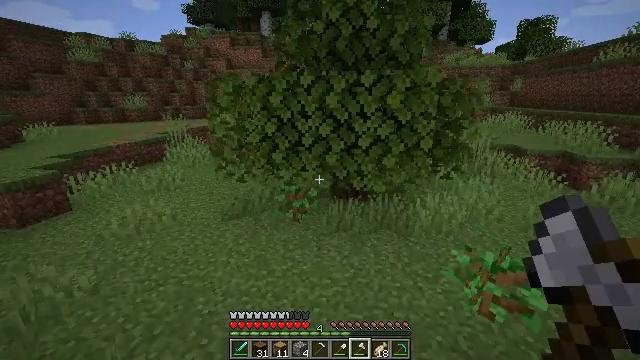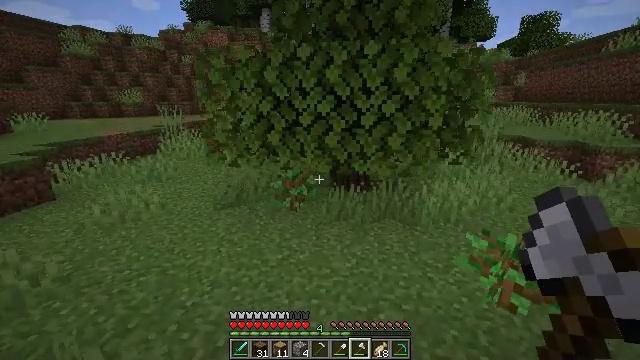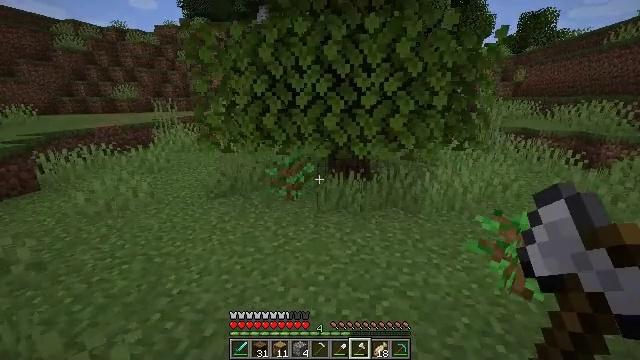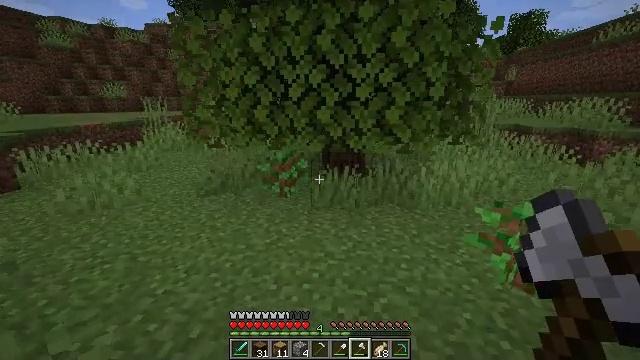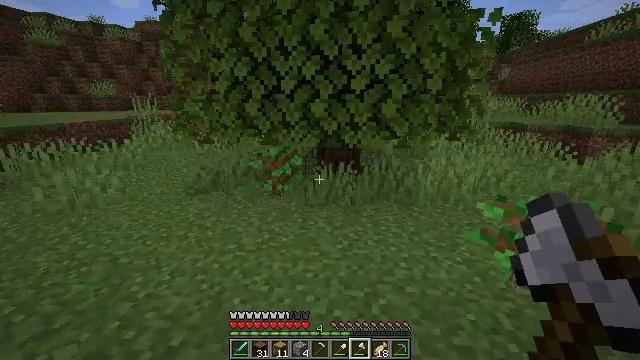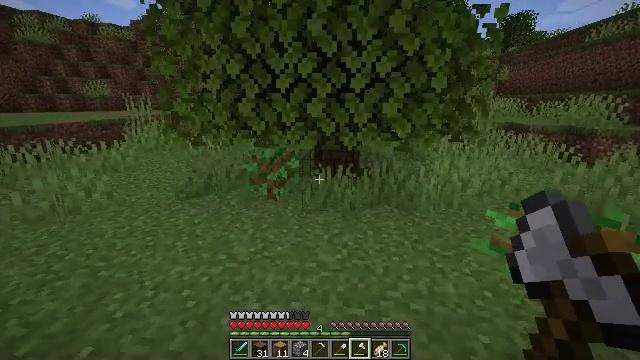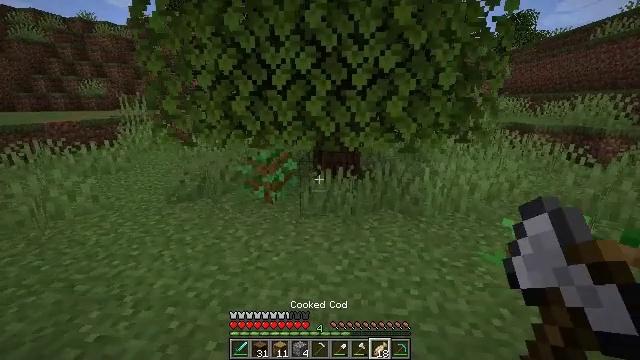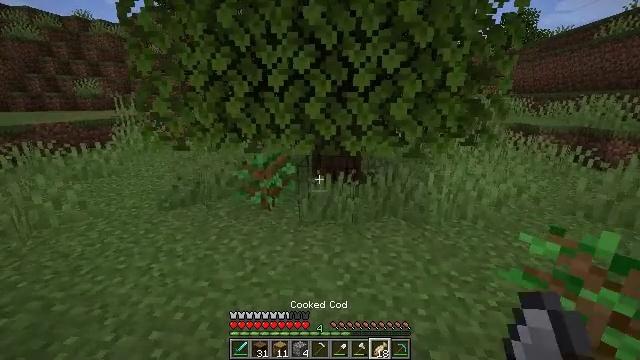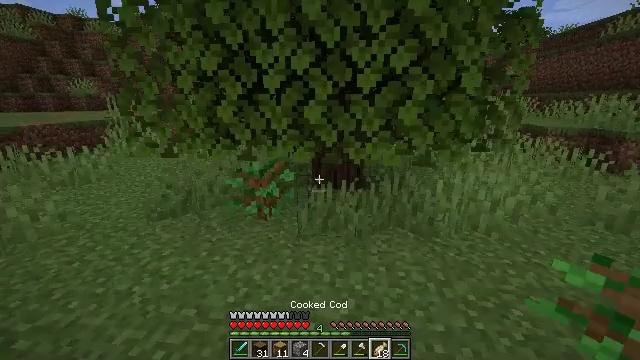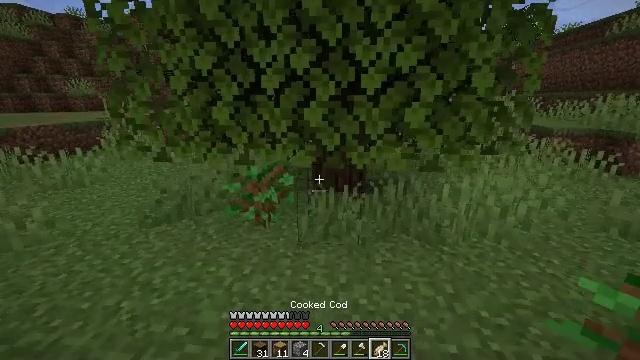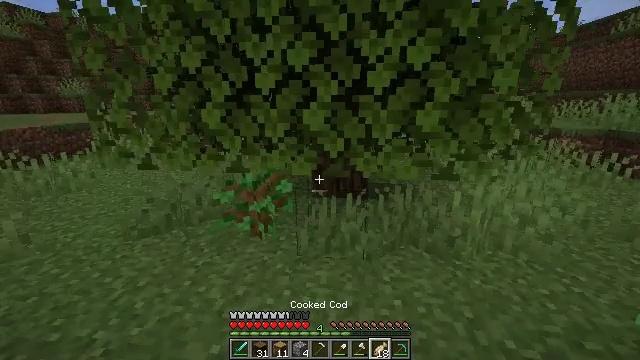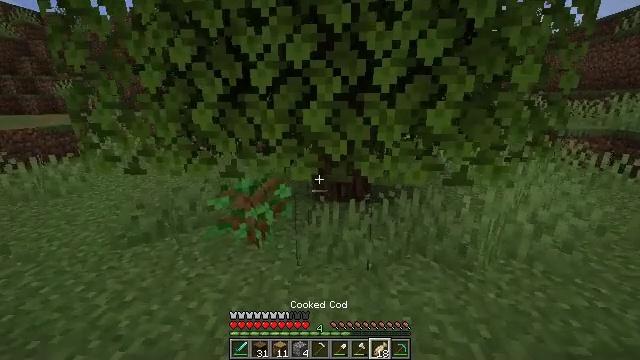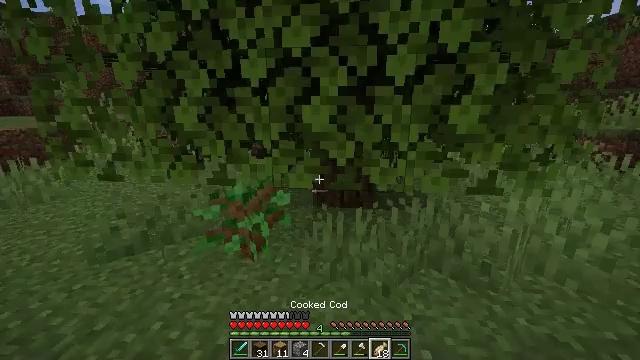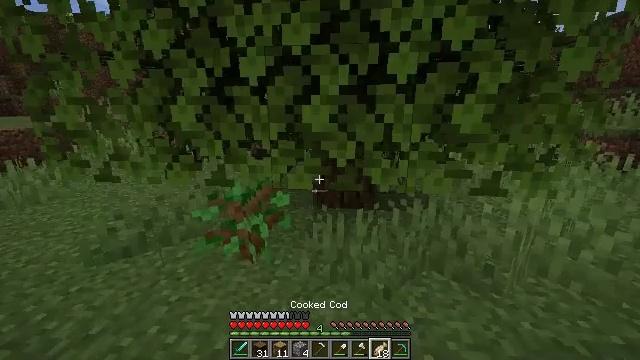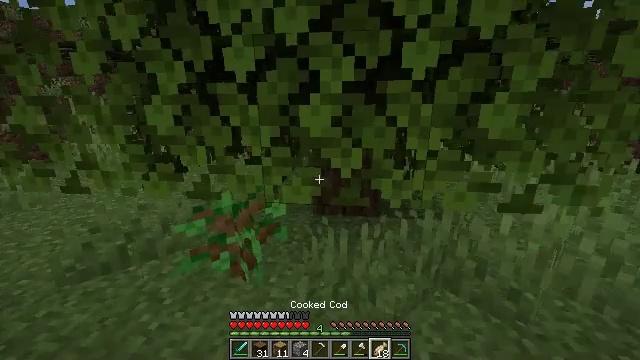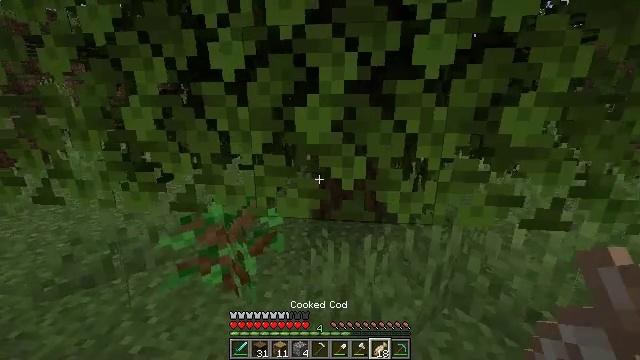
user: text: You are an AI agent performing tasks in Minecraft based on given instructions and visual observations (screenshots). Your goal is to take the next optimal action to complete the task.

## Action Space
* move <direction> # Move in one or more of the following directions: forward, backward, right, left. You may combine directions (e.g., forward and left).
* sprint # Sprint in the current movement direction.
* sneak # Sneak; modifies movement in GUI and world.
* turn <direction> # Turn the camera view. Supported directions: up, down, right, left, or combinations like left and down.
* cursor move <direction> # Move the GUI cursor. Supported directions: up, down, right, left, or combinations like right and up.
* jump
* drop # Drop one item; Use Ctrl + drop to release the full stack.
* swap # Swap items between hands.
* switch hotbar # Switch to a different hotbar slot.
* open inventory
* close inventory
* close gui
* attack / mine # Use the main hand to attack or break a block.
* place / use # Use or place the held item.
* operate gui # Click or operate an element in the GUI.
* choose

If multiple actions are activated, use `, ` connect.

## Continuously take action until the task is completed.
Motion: motion action
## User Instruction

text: Mine oak leaves.
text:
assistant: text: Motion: move forward
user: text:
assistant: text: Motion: move forward
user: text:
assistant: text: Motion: move forward, turn right
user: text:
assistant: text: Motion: move forward, turn right
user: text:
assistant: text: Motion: move forward
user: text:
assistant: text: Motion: move forward
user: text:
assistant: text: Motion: move forward
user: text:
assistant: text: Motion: move forward
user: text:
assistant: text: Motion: move forward
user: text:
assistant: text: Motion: move forward
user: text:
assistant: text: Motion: move forward
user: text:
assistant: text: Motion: move forward
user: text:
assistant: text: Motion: move forward
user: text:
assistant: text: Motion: move forward
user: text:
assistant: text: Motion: no_op
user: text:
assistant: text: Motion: no_op
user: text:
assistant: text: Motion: no_op
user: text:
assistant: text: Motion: turn right and up
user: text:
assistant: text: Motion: turn right and up
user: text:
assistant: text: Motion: turn right and up
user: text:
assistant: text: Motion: attack / mine
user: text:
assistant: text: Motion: attack / mine
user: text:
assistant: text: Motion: attack / mine
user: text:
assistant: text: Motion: attack / mine
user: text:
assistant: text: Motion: attack / mine
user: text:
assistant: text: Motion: attack / mine
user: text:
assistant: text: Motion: attack / mine
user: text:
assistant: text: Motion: attack / mine
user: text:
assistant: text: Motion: attack / mine
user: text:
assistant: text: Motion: attack / mine